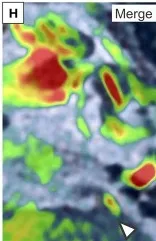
High-resolution CT (HRCT) imaging and gadolinium-enhanced MRI (Gd-MRI) of the inner ears was performed after the onset of Meniere's symptoms (HRCT, at age 44; Gd-MRI, at age 48). ] images of the left temporal bone in the corresponding axial plane Arrowheads.
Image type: radiology (mri)